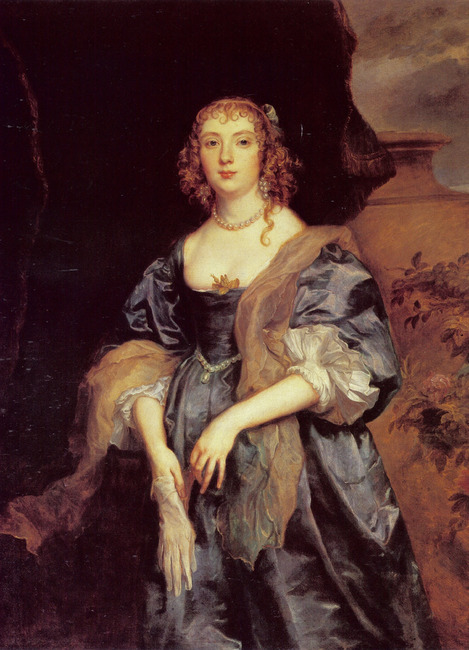
Title: Portrait of Anne Carr, Lady Russell, Countess of Bedford 1619-1684)
Artist: Anthony van Dyck
Earliest date: 1637
Latest date: 1638
Genre: painting
Iconography: Gloves
Keywords: woman's portrait, knee-length portrait, body frontal, head frontal, facing front, low neckline with drapery, pearl necklace, glove/gloves in hand, background view, garden urn, drapery (representation)